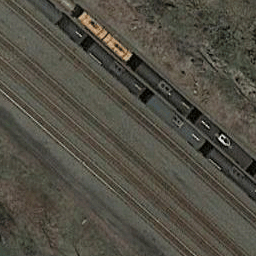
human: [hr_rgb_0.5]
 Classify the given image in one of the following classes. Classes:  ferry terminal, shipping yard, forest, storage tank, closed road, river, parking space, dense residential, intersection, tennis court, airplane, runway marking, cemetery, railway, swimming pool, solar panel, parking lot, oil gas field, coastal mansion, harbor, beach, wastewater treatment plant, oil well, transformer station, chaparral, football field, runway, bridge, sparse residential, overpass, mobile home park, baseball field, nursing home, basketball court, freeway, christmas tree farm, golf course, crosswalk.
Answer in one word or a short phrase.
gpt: railway